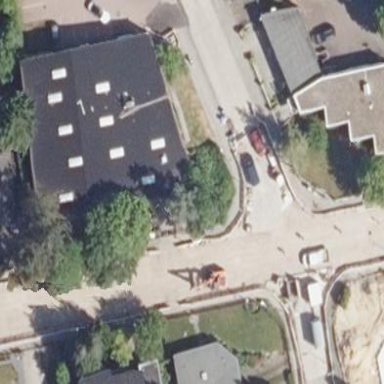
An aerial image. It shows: Supermarket building.